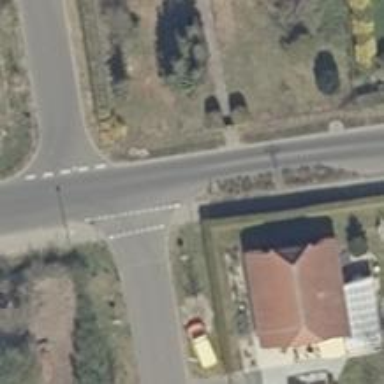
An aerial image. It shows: Marked crossing on the road.